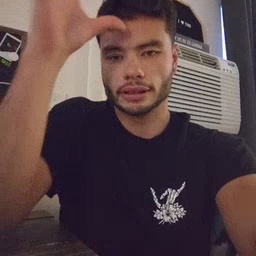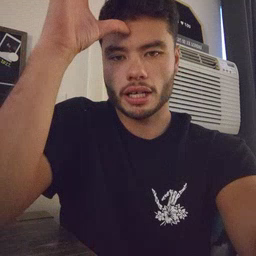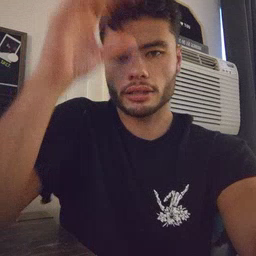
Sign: dad